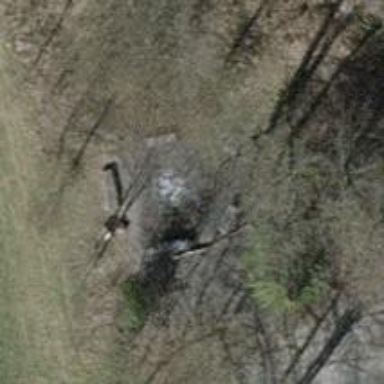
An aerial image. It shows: Picnic site with barbecue amenities available.